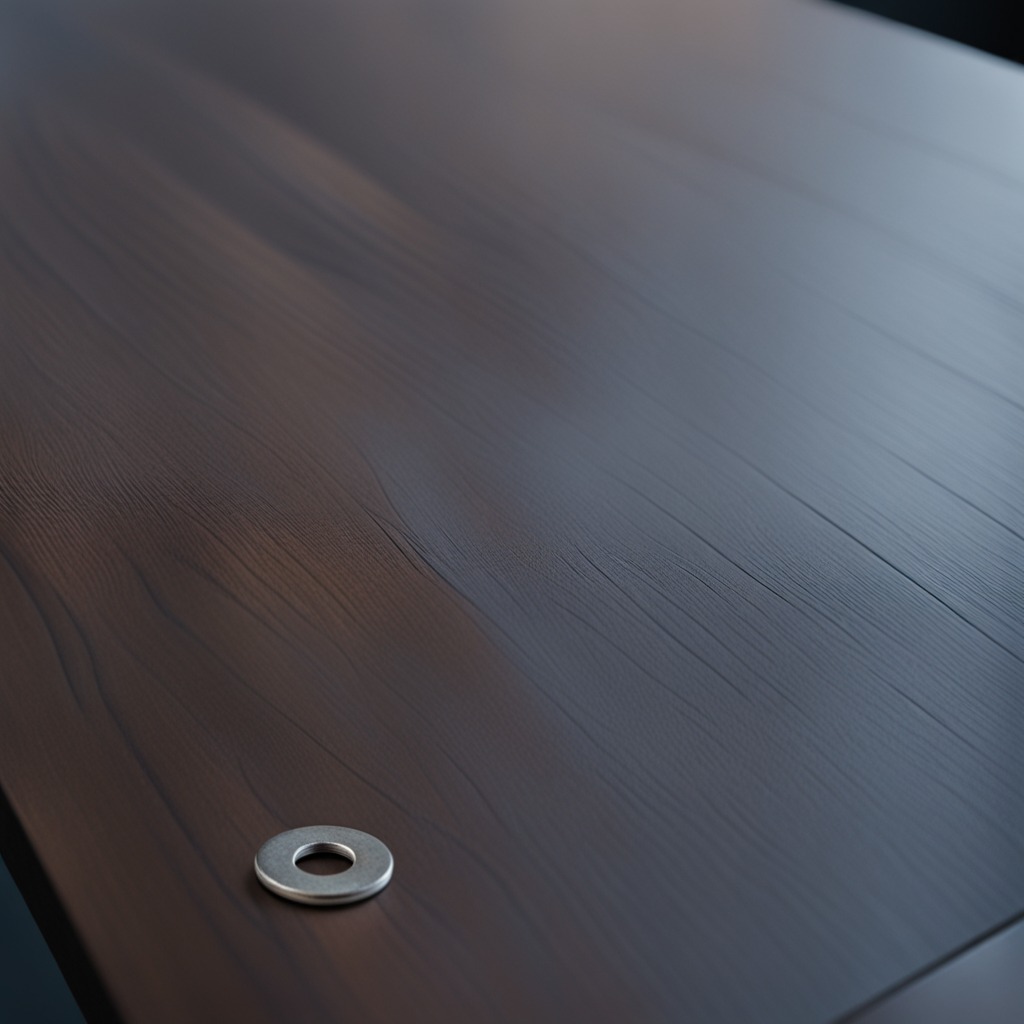
A flat metal washer is lying on a table in a small garage at twilight.